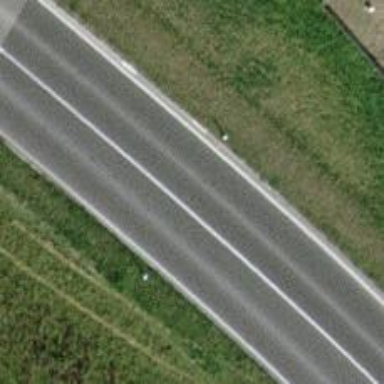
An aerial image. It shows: Primary highway.